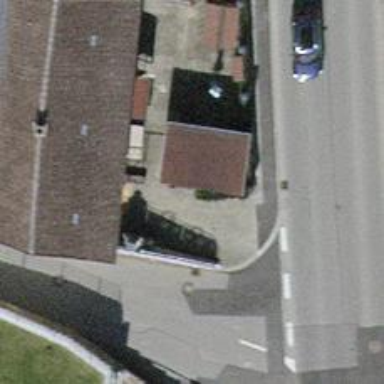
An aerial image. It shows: Restaurant.